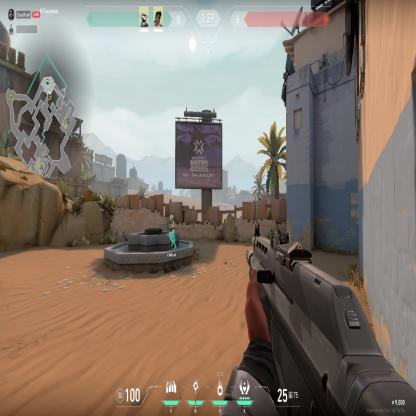
Label: teammate